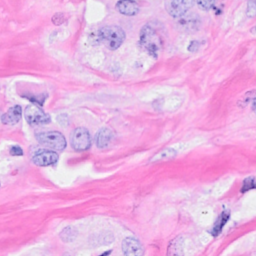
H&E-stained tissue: Breast